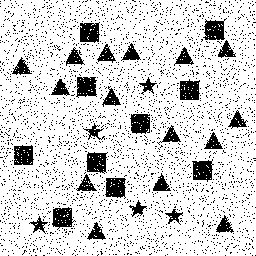
Squares: 10
Triangles: 15
Stars: 5
Total shapes: 30